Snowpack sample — Loveland Pass, Silver Plume, Colorado, USA (1/12/25, 11:40 AM MST)
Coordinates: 39.66, -105.88
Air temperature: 7 °F
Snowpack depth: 140 cm
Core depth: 10 cm
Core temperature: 41 °F
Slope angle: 11°, slope face: 30°
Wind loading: high
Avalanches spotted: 2
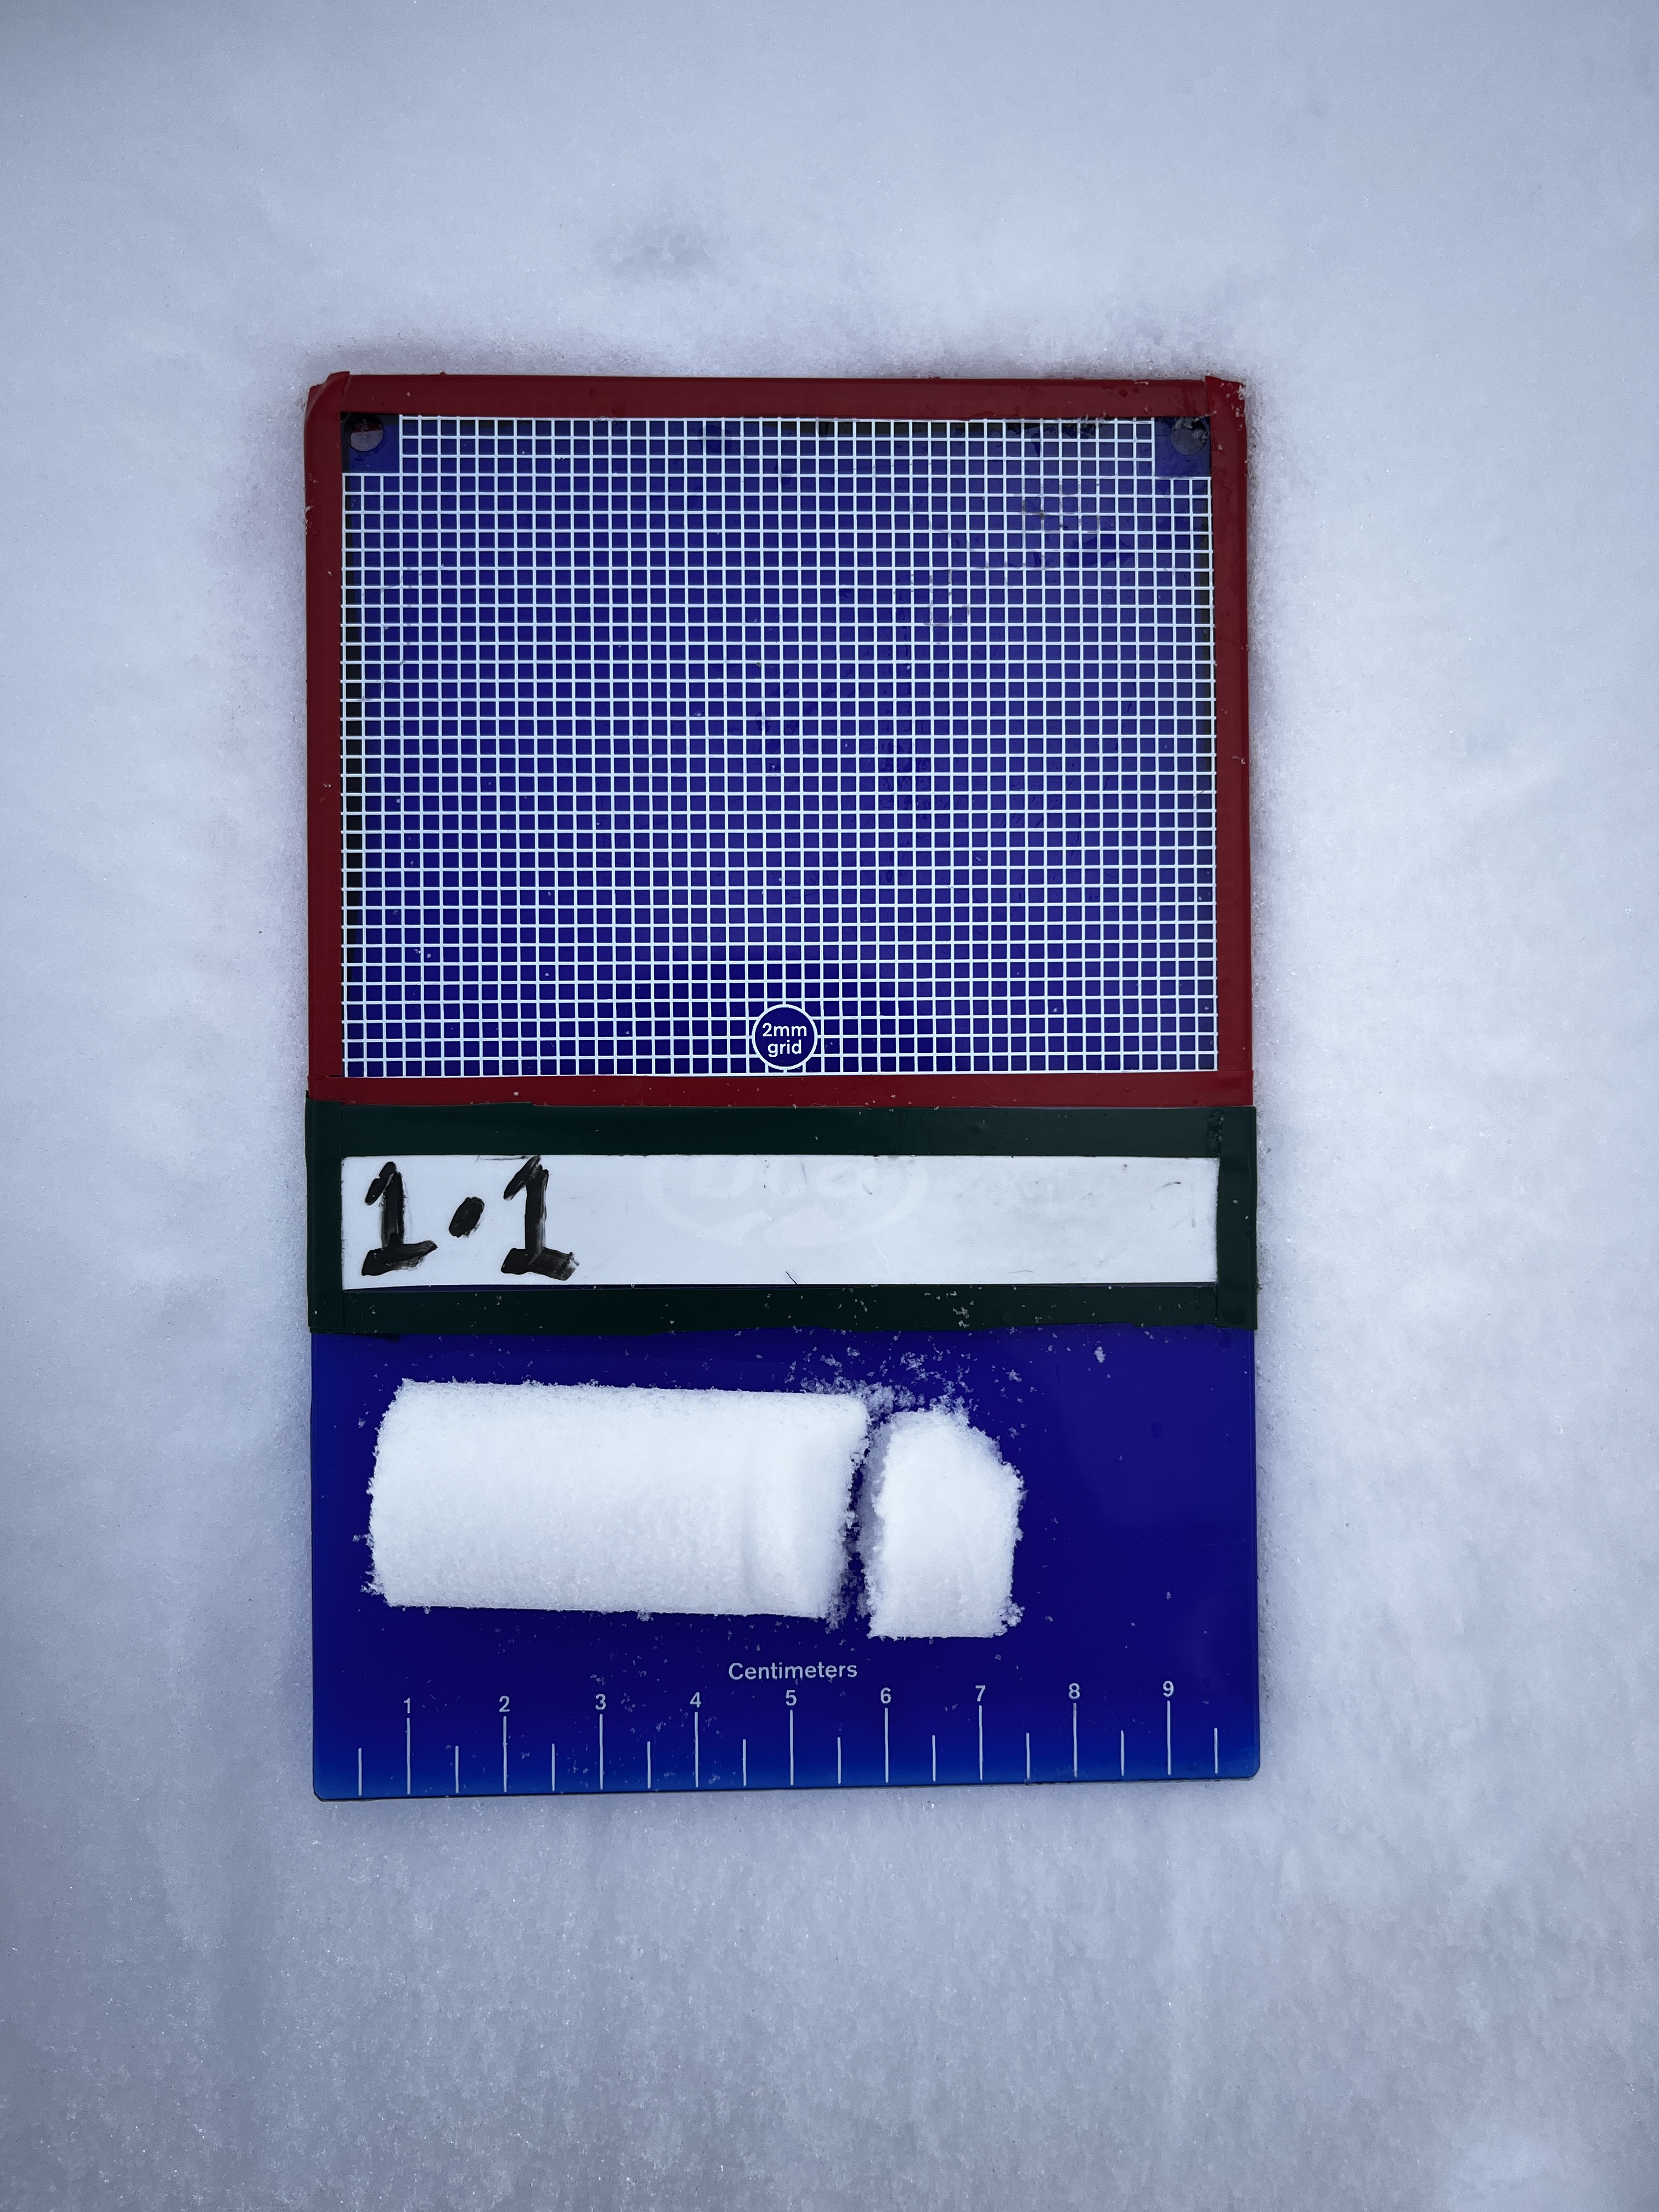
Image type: crystal_card
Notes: Pilot using slightly modified coring method that took too large segment for snow profile picturing, advised not to use in higher level models. Two avalanche on south face nearby, partially cloudy with light snow in the last 24 hours. Lots of wind loading on eastern features.